Field crop: maize
Growth stage: 2
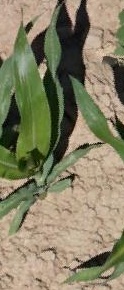
Species: maize